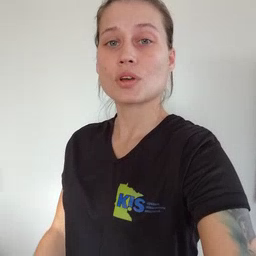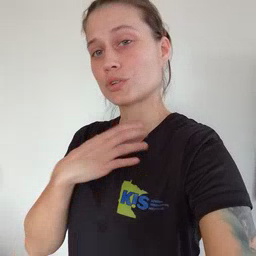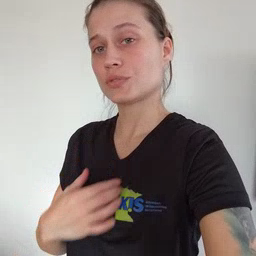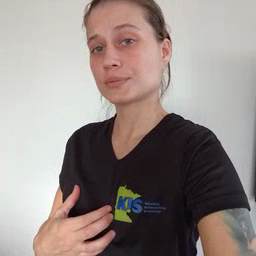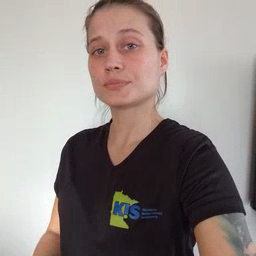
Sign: hungry